Question: I just started working with EA and I am doing my first diagram. I want multiple boxes (documents in diagram) to point to 1 other box but I want it to look nice, that is I want there to be just one head of the arrow and the other arrows to connect to the arrow that's pointing to the box
So my question is - Is it possible to connect a couple of arrows to one (let's say I want the secondary arrows to meet in the middle of the main arrow)
Preview image of what I would like to achieve:

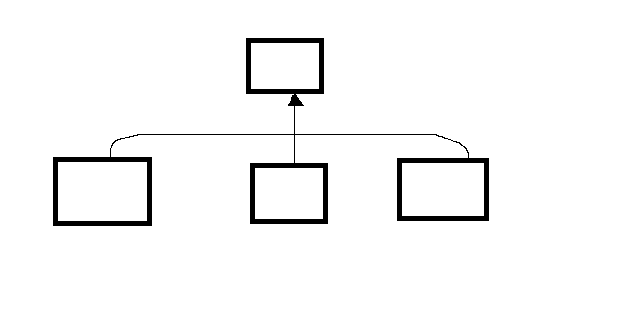
Answer: UML and related languages do not allow connectors to connect to other connectors; connectors run between two elements (strictly speaking two, since a connector can connect an element to itself).
That said, any modelling tool allows you to move the connectors around in the diagram in order to superimpose them to achieve the visual effect you describe.
In EA, you can add bends to a connector using Ctrl-click. You can also change the line style of a connector by right-clicking it. Finally, in Tools - Options - Links you can select "tree" style as the default for Generalizations.